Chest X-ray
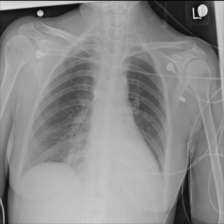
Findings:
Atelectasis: positive
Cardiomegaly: negative
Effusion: negative
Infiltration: negative
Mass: negative
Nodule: negative
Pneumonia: negative
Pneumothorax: negative
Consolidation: negative
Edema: negative
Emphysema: negative
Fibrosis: negative
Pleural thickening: negative
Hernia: negative